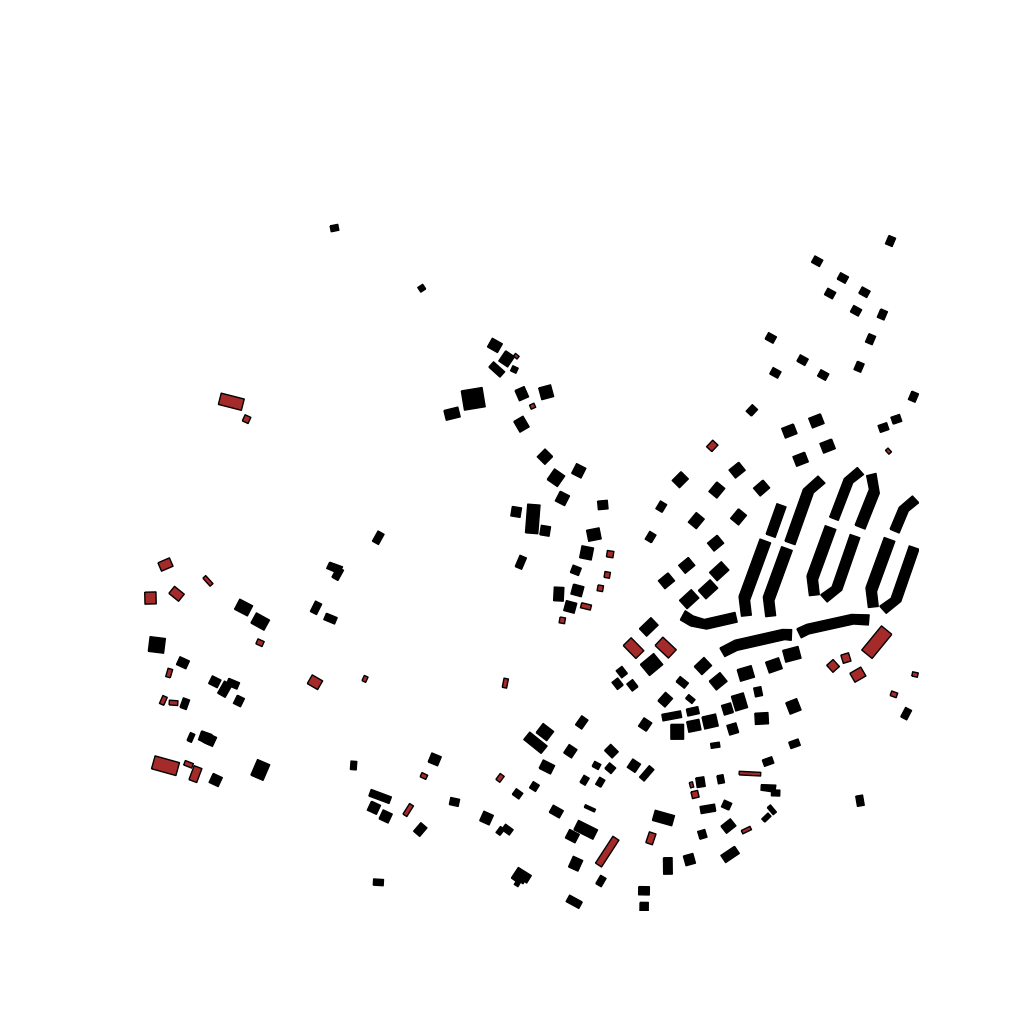
Tags: overhead vector_map, agriculture, business, recreation, residential, historical, individual_rise, low_rise, density_2, Building, Facility, 1.0 km²